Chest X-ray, PA view. Patient: 69 years old, sex M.
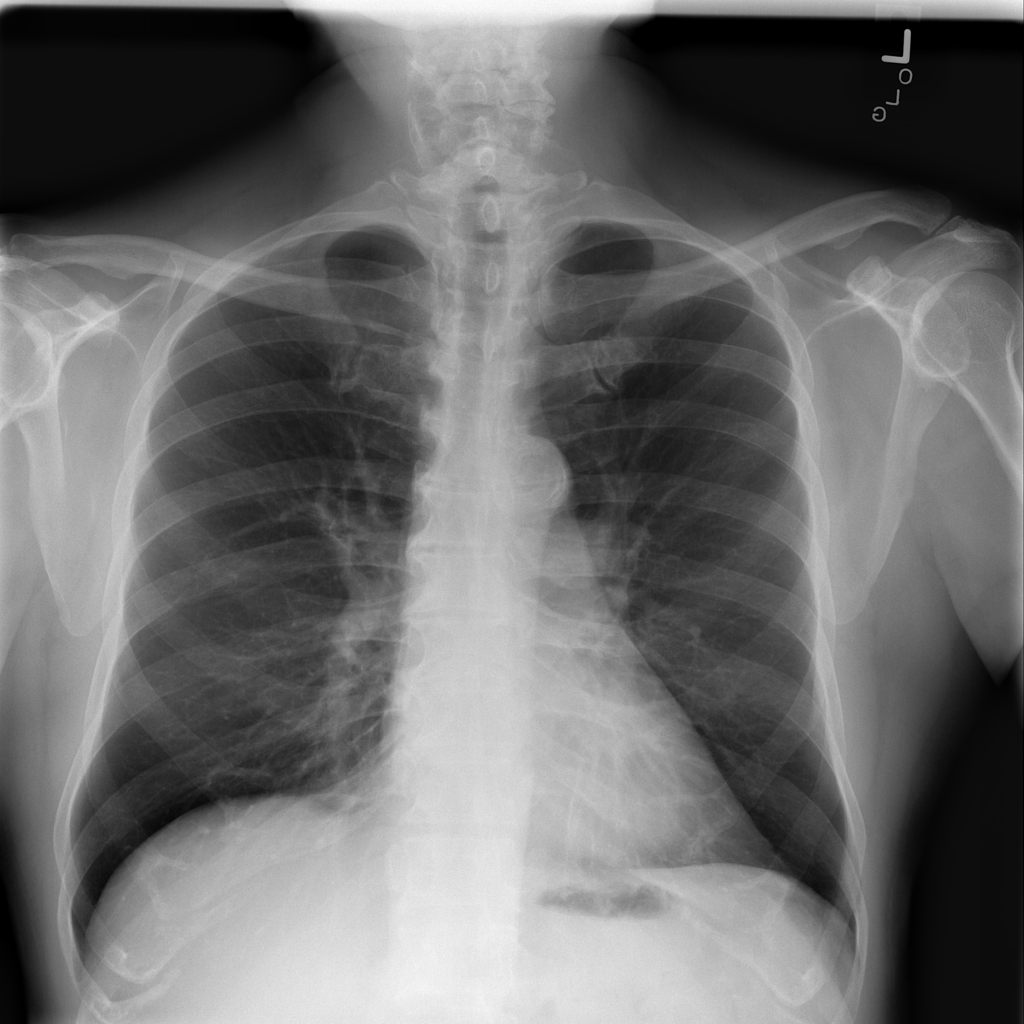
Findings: No Finding